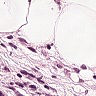
Metastatic tissue present: yes